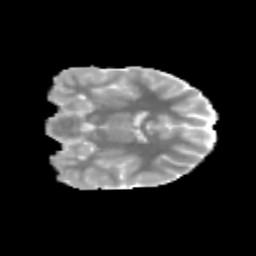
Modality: MD
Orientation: coronal
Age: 10
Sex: male
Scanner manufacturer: siemens
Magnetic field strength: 3 T
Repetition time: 3.8 s
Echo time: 0.07 s